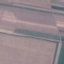
Land use / land cover class: AnnualCrop